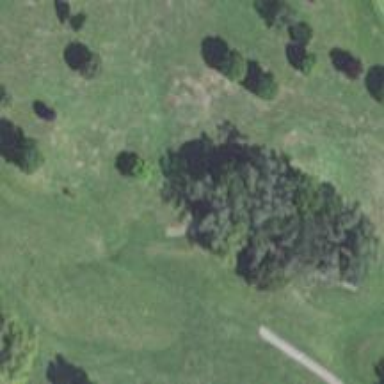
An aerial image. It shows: Path used for both walking and golf.